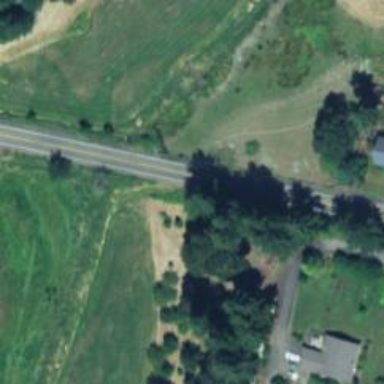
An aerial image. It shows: Culvert tunnel.